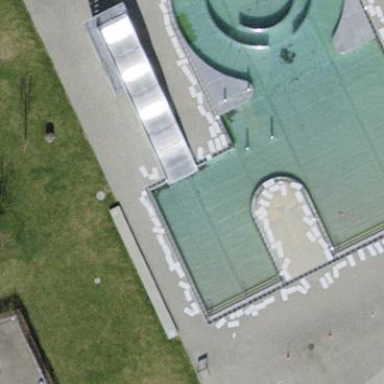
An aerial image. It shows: Swimming pool area designated for leisure and sport.